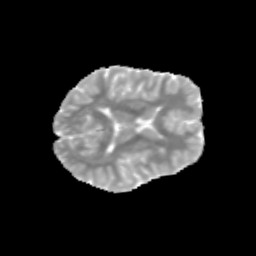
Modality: MD
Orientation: axial
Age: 9
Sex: male
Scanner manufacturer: siemens
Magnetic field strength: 3 T
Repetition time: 3.8 s
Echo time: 0.07 s